Question: I've got several pieces of Ibeacon signal sender from online sellers(all small business, no brand), they're quite cheap and small, and can support configuration by my IPad mini, which include the 'device name', 'Proximity UUID', 'Broadcasting interval' and etc. Now it even works in my android phone:

My question is: Is that possible to make these Ibeacon devices to BLE4.0 devices around and the data? because as I understood, Ibeacon itself is a full BLE4.0 support device, seems like people removed some basic functions by some purpose.
My purpose is to embedded these ibeacon devices in my ARDUINO board, by connected their , it works not only a Ibeacon sender, but also can detect other BLE4.0 devices around and send their advertising data to ARDUINO board to further process.
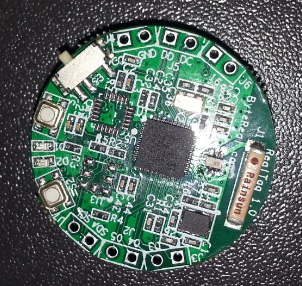
Answer: Radius Networks published a <URL> on how to make a Raspberry Pi iBeacon transmitter also scan for other iBeacons and report their identifiers to the system to turn a lamp on and off. While this is on a different platform, it closely matches what you describe and probably has concepts helpful for an Arduino implementation.
Full disclosure: I am Chief Engineer at Radius Networks.